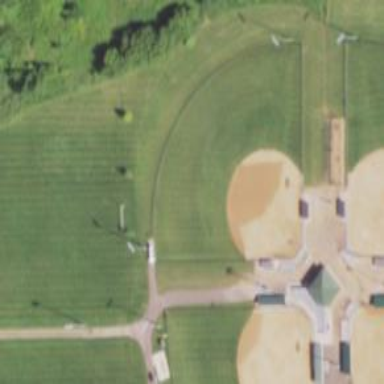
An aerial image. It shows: Softball pitch for leisure land activities.